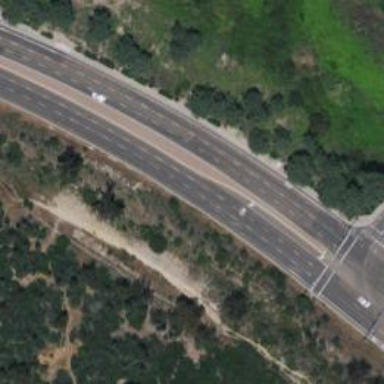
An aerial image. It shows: Primary highway with asphalt surface and separate sidewalk.